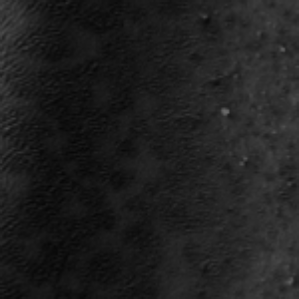
Label: frost